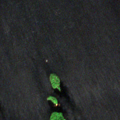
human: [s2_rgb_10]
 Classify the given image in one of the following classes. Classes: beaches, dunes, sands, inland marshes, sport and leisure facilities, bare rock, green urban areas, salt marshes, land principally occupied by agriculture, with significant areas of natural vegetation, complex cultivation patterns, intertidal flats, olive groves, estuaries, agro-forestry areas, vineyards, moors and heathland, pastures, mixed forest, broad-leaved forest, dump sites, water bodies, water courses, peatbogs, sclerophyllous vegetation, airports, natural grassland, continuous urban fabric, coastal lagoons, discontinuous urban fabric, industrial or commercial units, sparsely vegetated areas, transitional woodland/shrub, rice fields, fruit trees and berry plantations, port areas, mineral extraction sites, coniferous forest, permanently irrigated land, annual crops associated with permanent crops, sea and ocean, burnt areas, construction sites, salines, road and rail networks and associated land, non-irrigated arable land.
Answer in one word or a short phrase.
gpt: water bodies